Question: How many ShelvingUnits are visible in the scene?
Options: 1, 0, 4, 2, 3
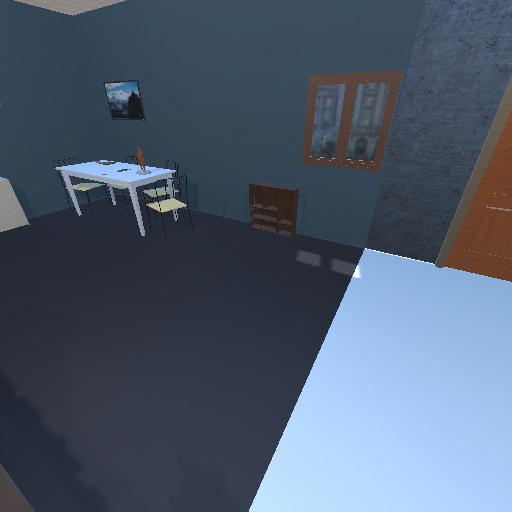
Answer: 1